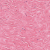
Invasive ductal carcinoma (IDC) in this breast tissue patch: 0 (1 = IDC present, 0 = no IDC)